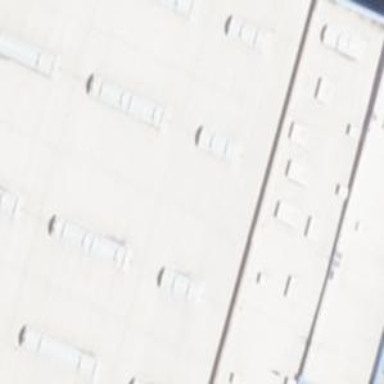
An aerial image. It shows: Industrial building.